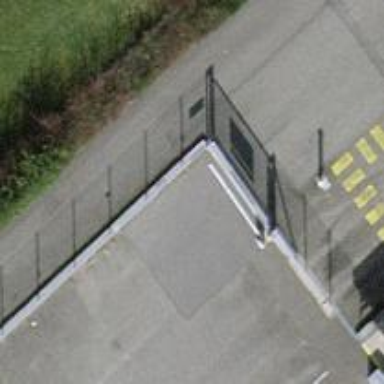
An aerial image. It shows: Gate.